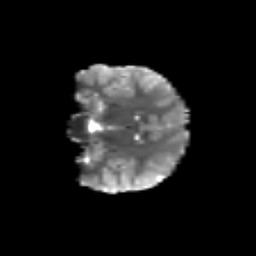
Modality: T2w
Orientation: coronal
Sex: female
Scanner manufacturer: siemens
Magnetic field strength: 3 T
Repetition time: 5 s
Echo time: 0.071 s